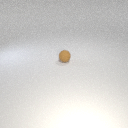
small brown rubber sphere